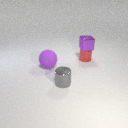
small purple metal cube above small red metal cylinder